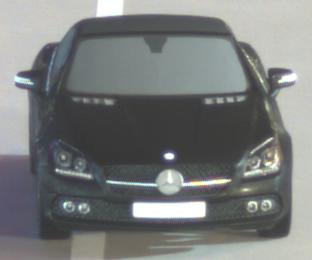
Make: Mercedes-Benz
Model: SLK 200
Detailed model: SLK-Class (172)
Model produced from: 2011/03
Model produced until: 2015/04
Doors: 2
Color: black
Road condition: wet road
Daytime: night
Contrast: high contrast